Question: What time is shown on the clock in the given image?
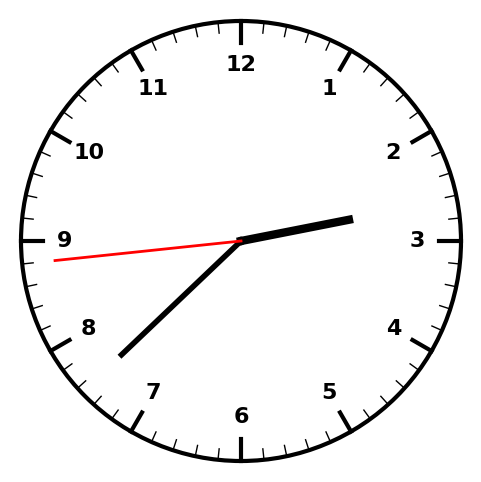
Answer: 02:37:44